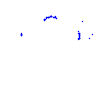
Particle: proton